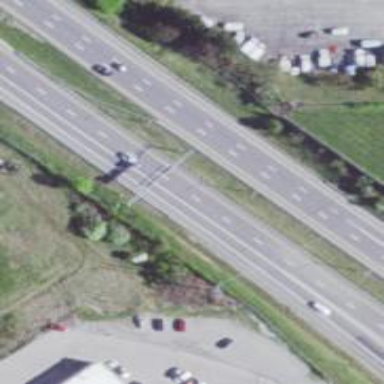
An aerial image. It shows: Motorway junction.